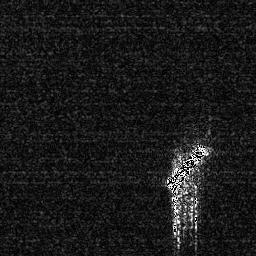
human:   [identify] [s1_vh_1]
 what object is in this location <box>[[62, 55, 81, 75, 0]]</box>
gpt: <ref>1 large ship at the right</ref>